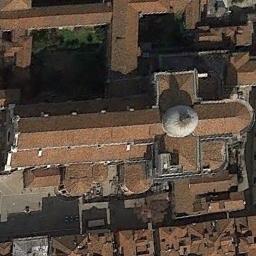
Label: church